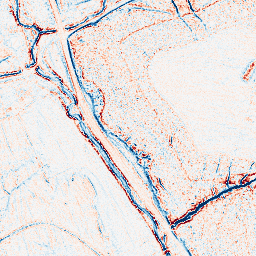
Category: edge_preserving
Decomposition family: anisotropic_diffusion
Decomposition parameters: iterations: 5
kappa: 50
gamma: 0.15
Upsampling method: quadratic
Upsampling parameters: scale: 8
Upsampling scale: 8